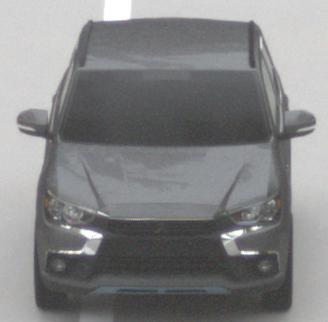
Make: Mitsubishi
Model: Outlander 2.0 Plug-In Hybrid
Detailed model: Outlander (III) Plug-In Hybrid
Model produced from: 2015/10
Model produced until: 2018/08
Doors: 5
Color: gray
Road condition: dry road
Daytime: midday
Contrast: low contrast